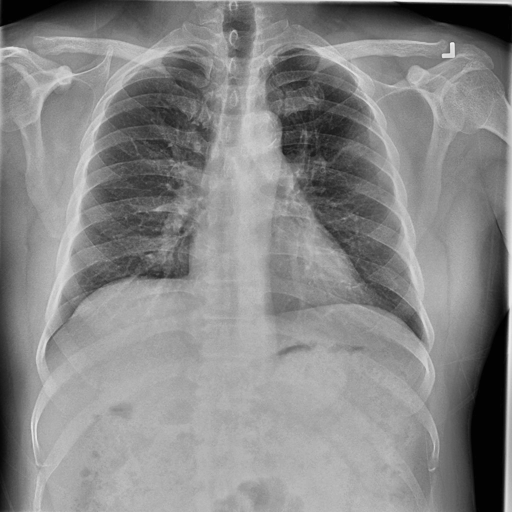
Finding: NORMAL